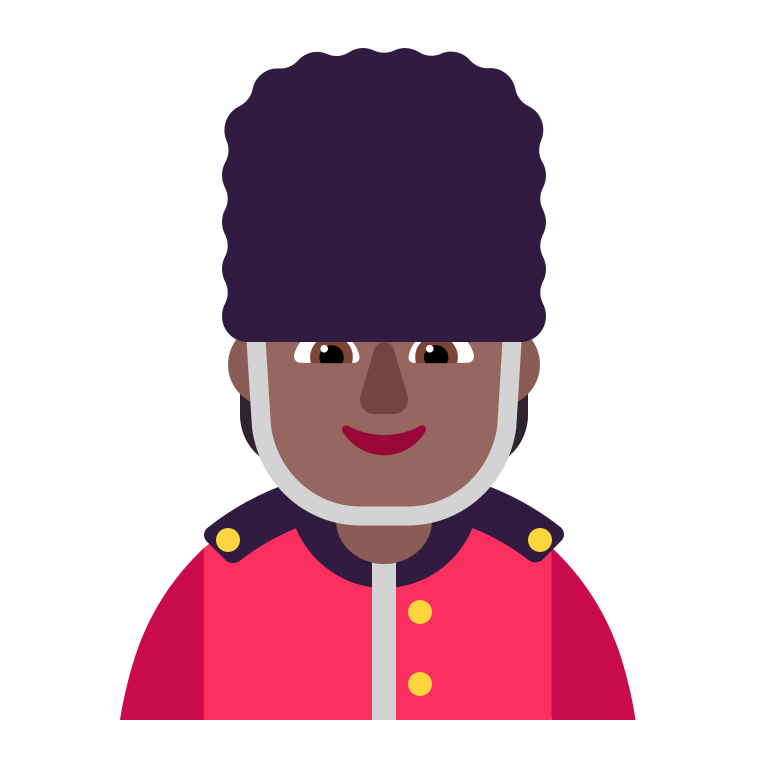
guard flat  dark